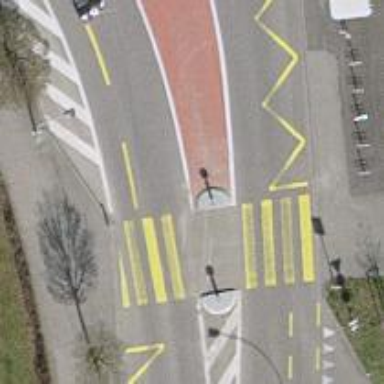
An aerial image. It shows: Marked crossing with pedestrian island.